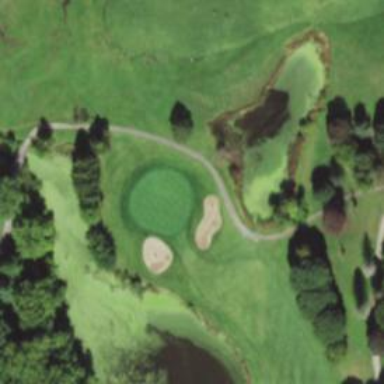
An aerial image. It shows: Golf cartpath that is also road path.